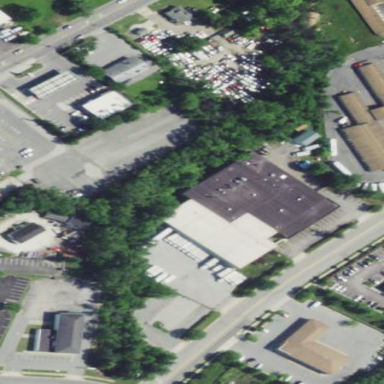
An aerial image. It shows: Commercial building.